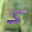
Label: 5